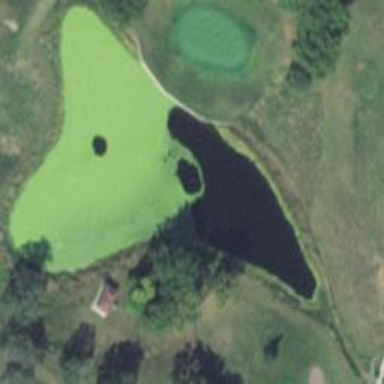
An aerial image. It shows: Scenic view of water hazard on golf course. The natural water feature adds beauty to the landscape.